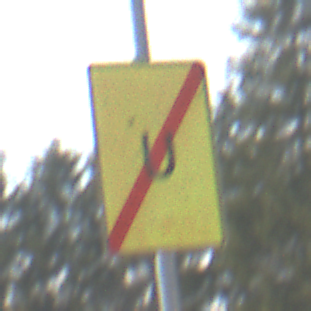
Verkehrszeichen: EndeUmleitung
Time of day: Midday
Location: Outdoor (Suburban)
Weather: PartlyCloudy
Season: NotSpecified
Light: Natural